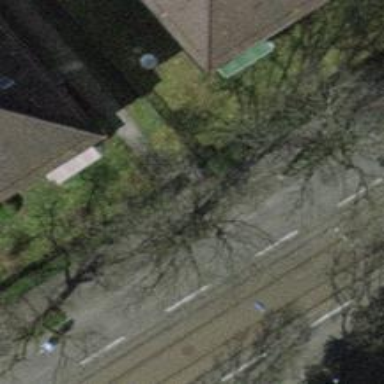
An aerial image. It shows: Avenue lined with trees.